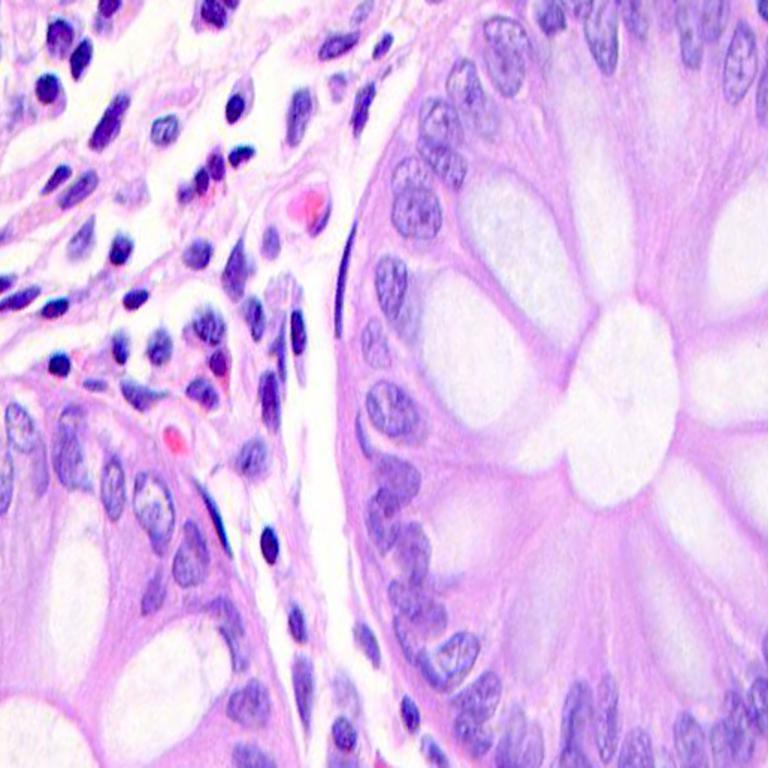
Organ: colon
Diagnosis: benign